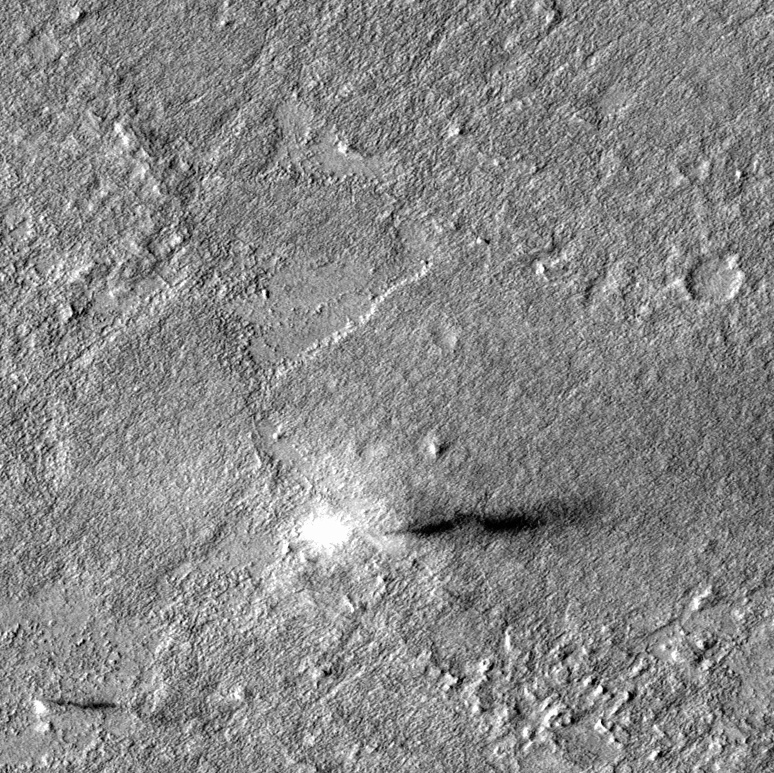
Label: dustdevil, dustdevil